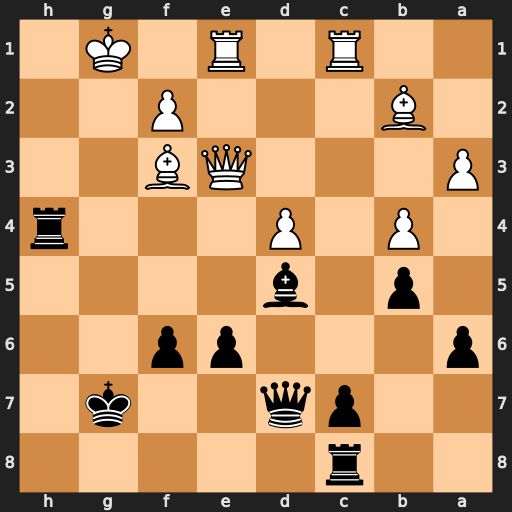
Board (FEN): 2r5/2pq2k1/p3pp2/1p1b4/1P1P3r/P3QB2/1B3P2/2R1R1K1
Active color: b
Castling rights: -
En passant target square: -
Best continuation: Rh3 Bxd5 Rxe3